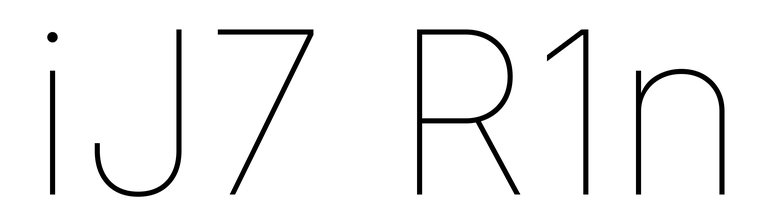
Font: Inter_Thin